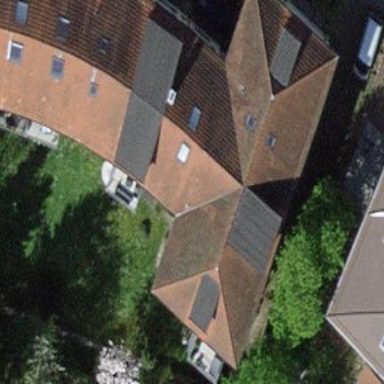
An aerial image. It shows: Building with hipped roof made of roof tiles.